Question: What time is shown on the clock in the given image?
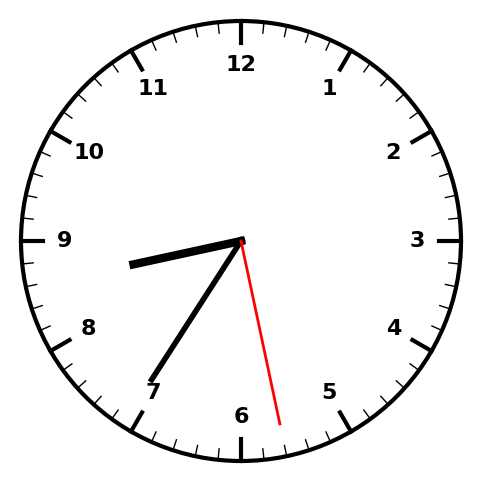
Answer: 08:35:28